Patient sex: M
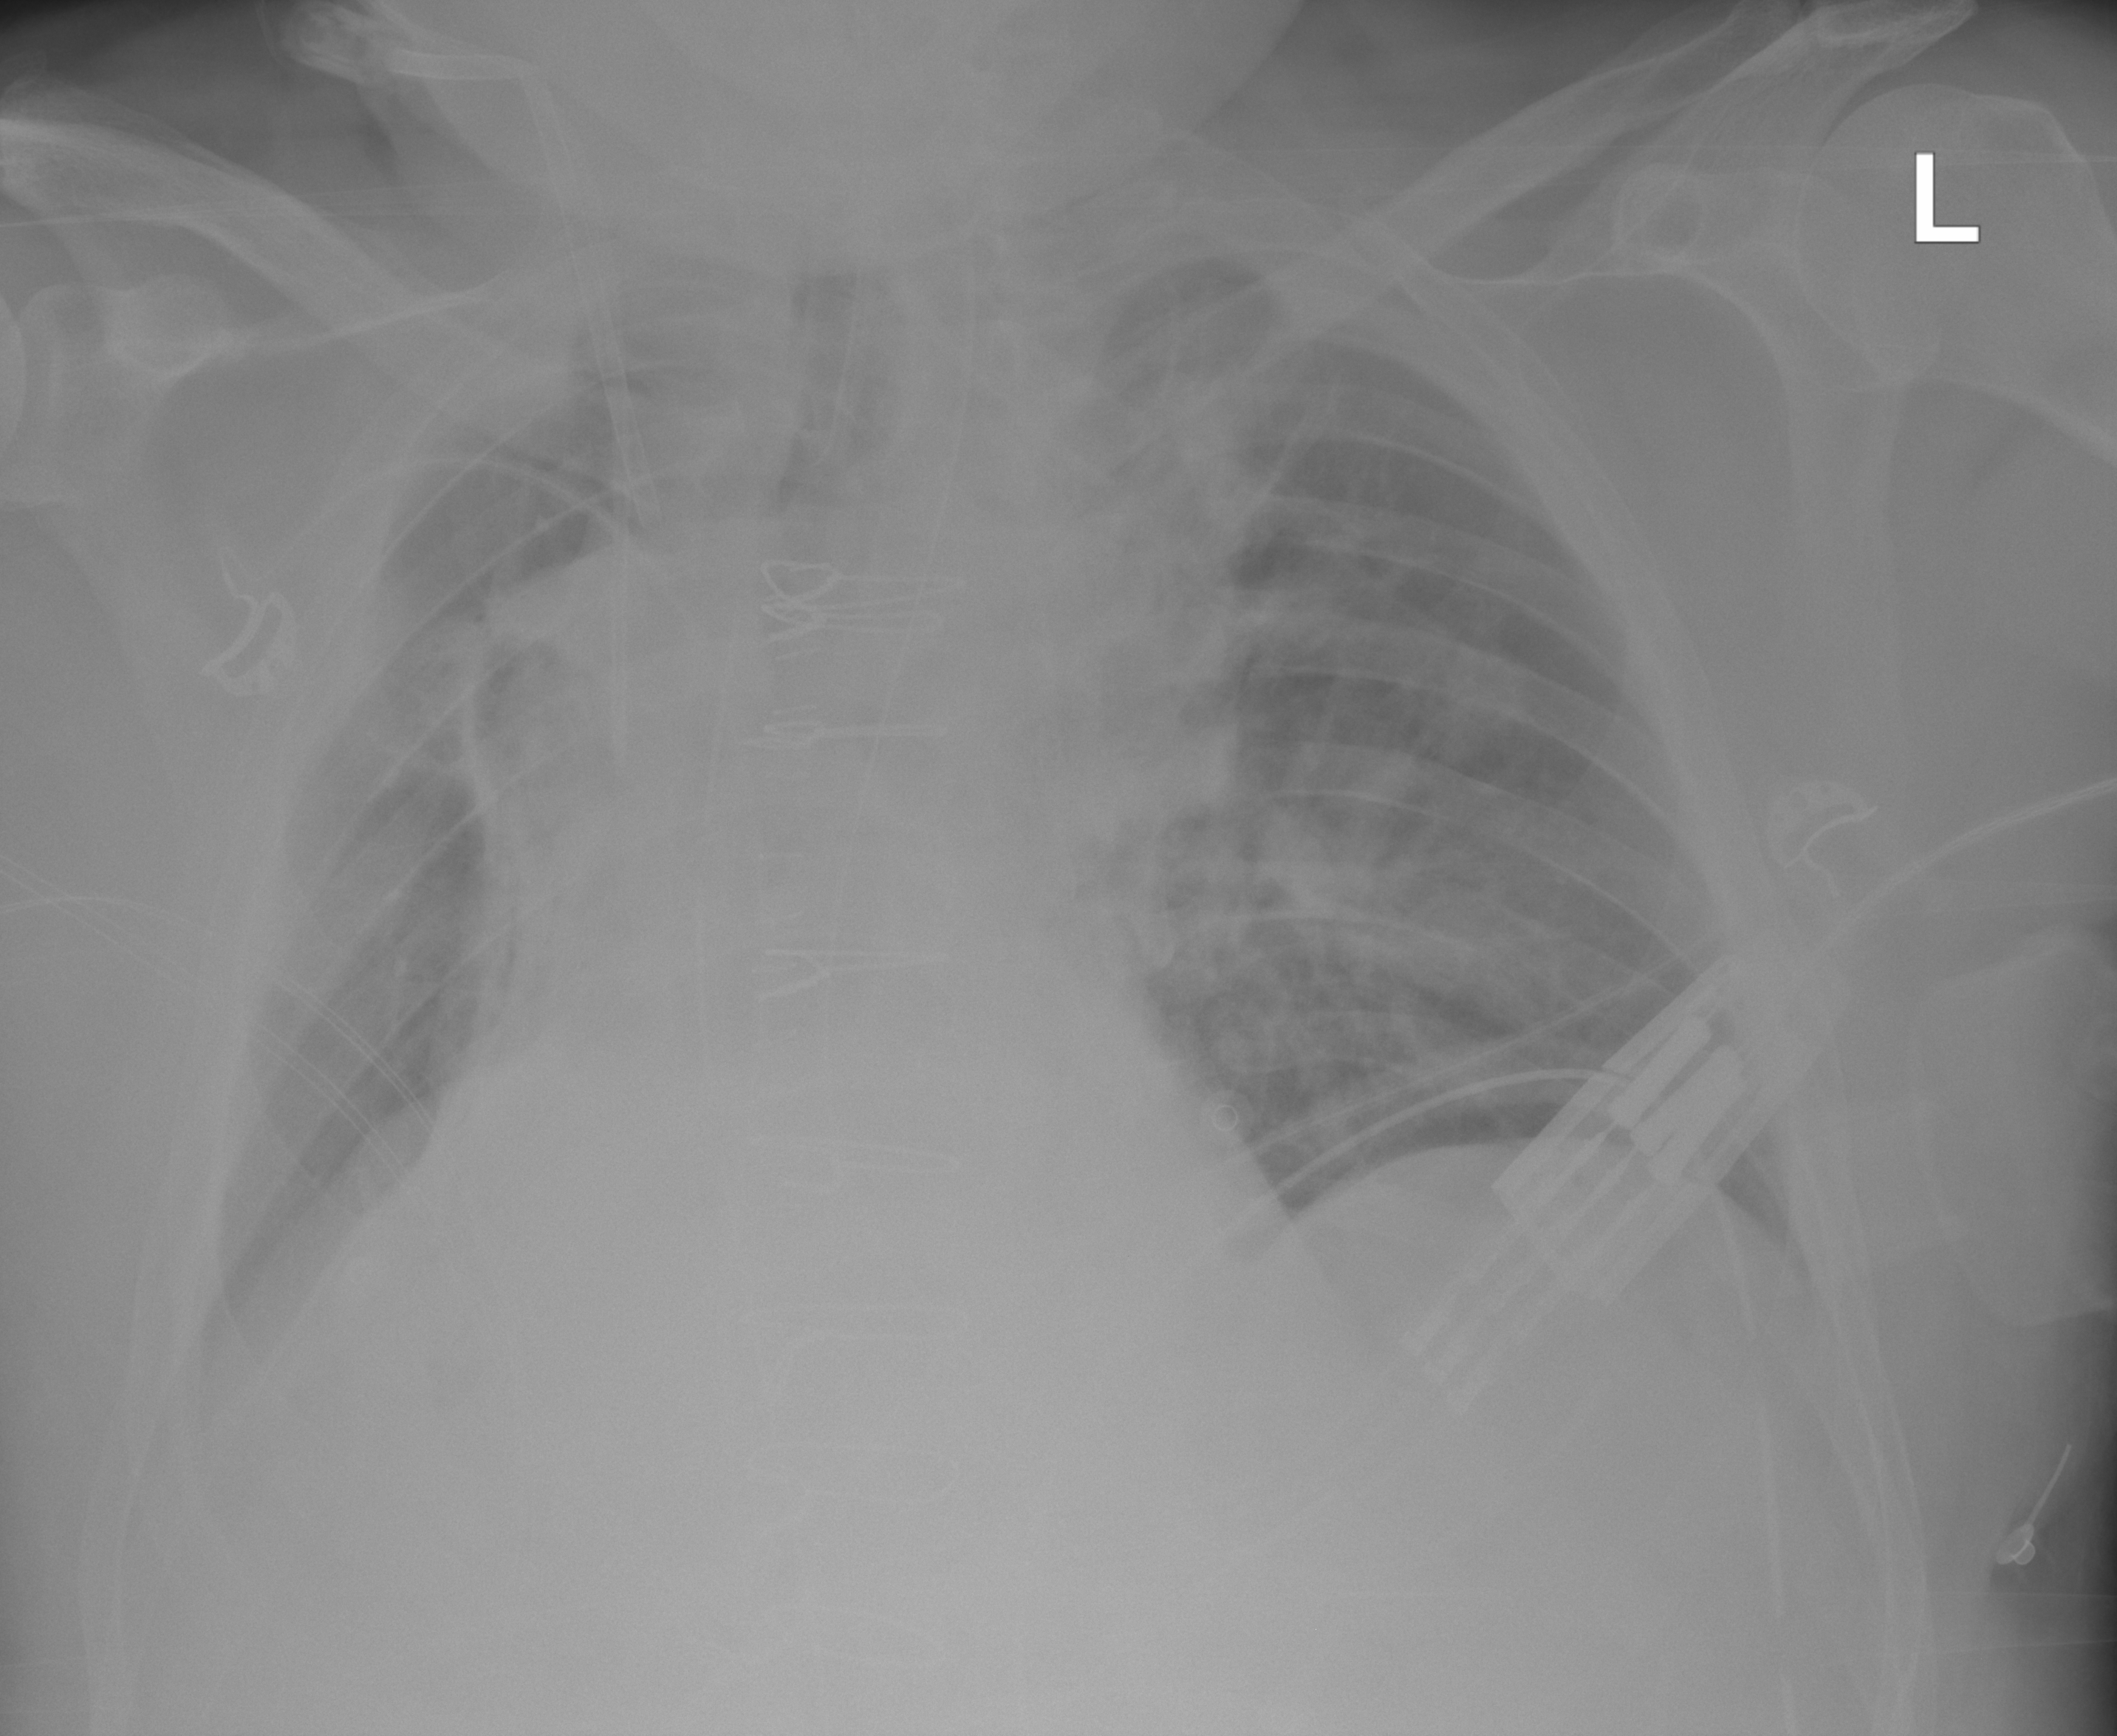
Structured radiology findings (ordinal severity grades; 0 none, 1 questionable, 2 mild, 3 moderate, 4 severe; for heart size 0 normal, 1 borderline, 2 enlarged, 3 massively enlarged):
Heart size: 2
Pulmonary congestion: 2
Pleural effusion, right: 2
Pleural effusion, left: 0
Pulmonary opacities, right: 0
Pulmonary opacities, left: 2
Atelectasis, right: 0
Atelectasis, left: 0